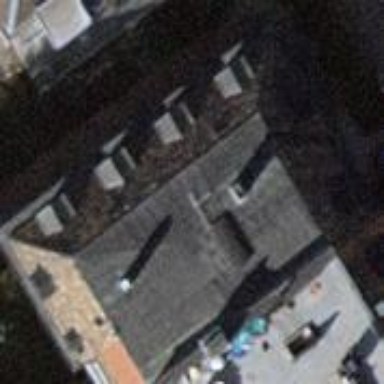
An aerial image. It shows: Building with mansard roof.